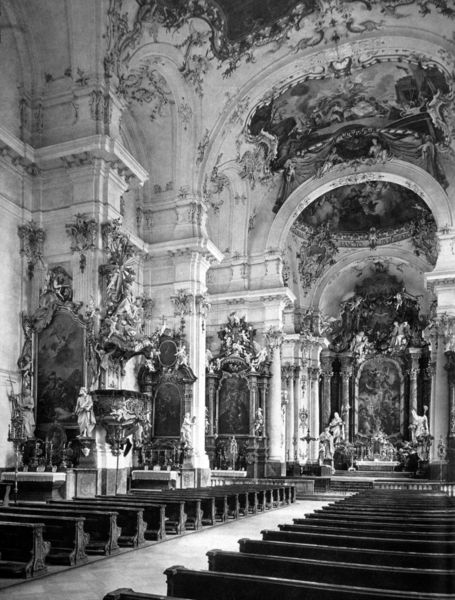
Titel: Mariä Himmelfahrt (Langhaus)
Künstler: Johann Michael Fischer
Standort: Dießen (Ammersee)
Institution: Mariä Himmelfahrt
Schlagwörter: dunkel, gemälde, gott, weiß, hell, holz, marmor, schmuck, schwarz, säule, säulen, malerei, ornament, wand, architektur, barock, innenraum, kirche, gold, decke, innen, rokoko, rund, engel, statue, schiff, bilder, bogen, italien, klein, bank, saal, figuren, kuppel, treppe, arch, arches, architecture, balcony, church, column, columns, ornate, priest, white, bench, black, empty, gestühl, gray, grey, interior, painting, ornamente, verzierung, uhr, mirrors, picture, kerzen, leuchter, stuck, innenansicht, stufen, hoch, foto, fotografie, bögen, gang, gewölbe, kreuz, religion, dom, groß, deko, schwarzweiß, gebet, kunst, altar, bänke, hochaltar, langhaus, girlanden, reihen, sims, kirchenbank, kirchenschiff, mittelgang, kirchenbänke, mittelschiff, skulpturen, statuen, kanzel, christus, simse, götter, angels, apsis, rundbögen, fresken, gottesdienst, building, chor, kapelle, baroque, heilige, deckengemälde, fresko, zierde, heilig, putten, black and white, saint, decor, sakral, verzierungen, paintings, photo, sculpture, cherub, marble, gebälk, leaves, deckenmalerei, tonnengewölbe, hallen, dome, kapellen, barrock, apse, cathedral, nave, gotteshaus, pews, ceiling, art, statues, aisle, altäre, seitenaltäre, christ, fresco, seitenaltar, altarbild, hauptaltar, altair, rococo, row, saints, roccaile, bible, faith, vault, photograph, photography, chapel, vine, vines, kircher, frsken, altat, sculptures, pew, tile, grand, bogel, catholic, figur, benches, kricher, rococco, romanic, greenery, n, bastei, pillars, säculen, rows, baptismal, blakc and white, huge, stuc, high ceiling, kanzell, dießen, biased, langschiff, fresqo, 교회, 성당